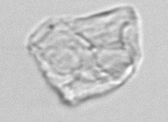
Label: detritus_transparent